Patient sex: F
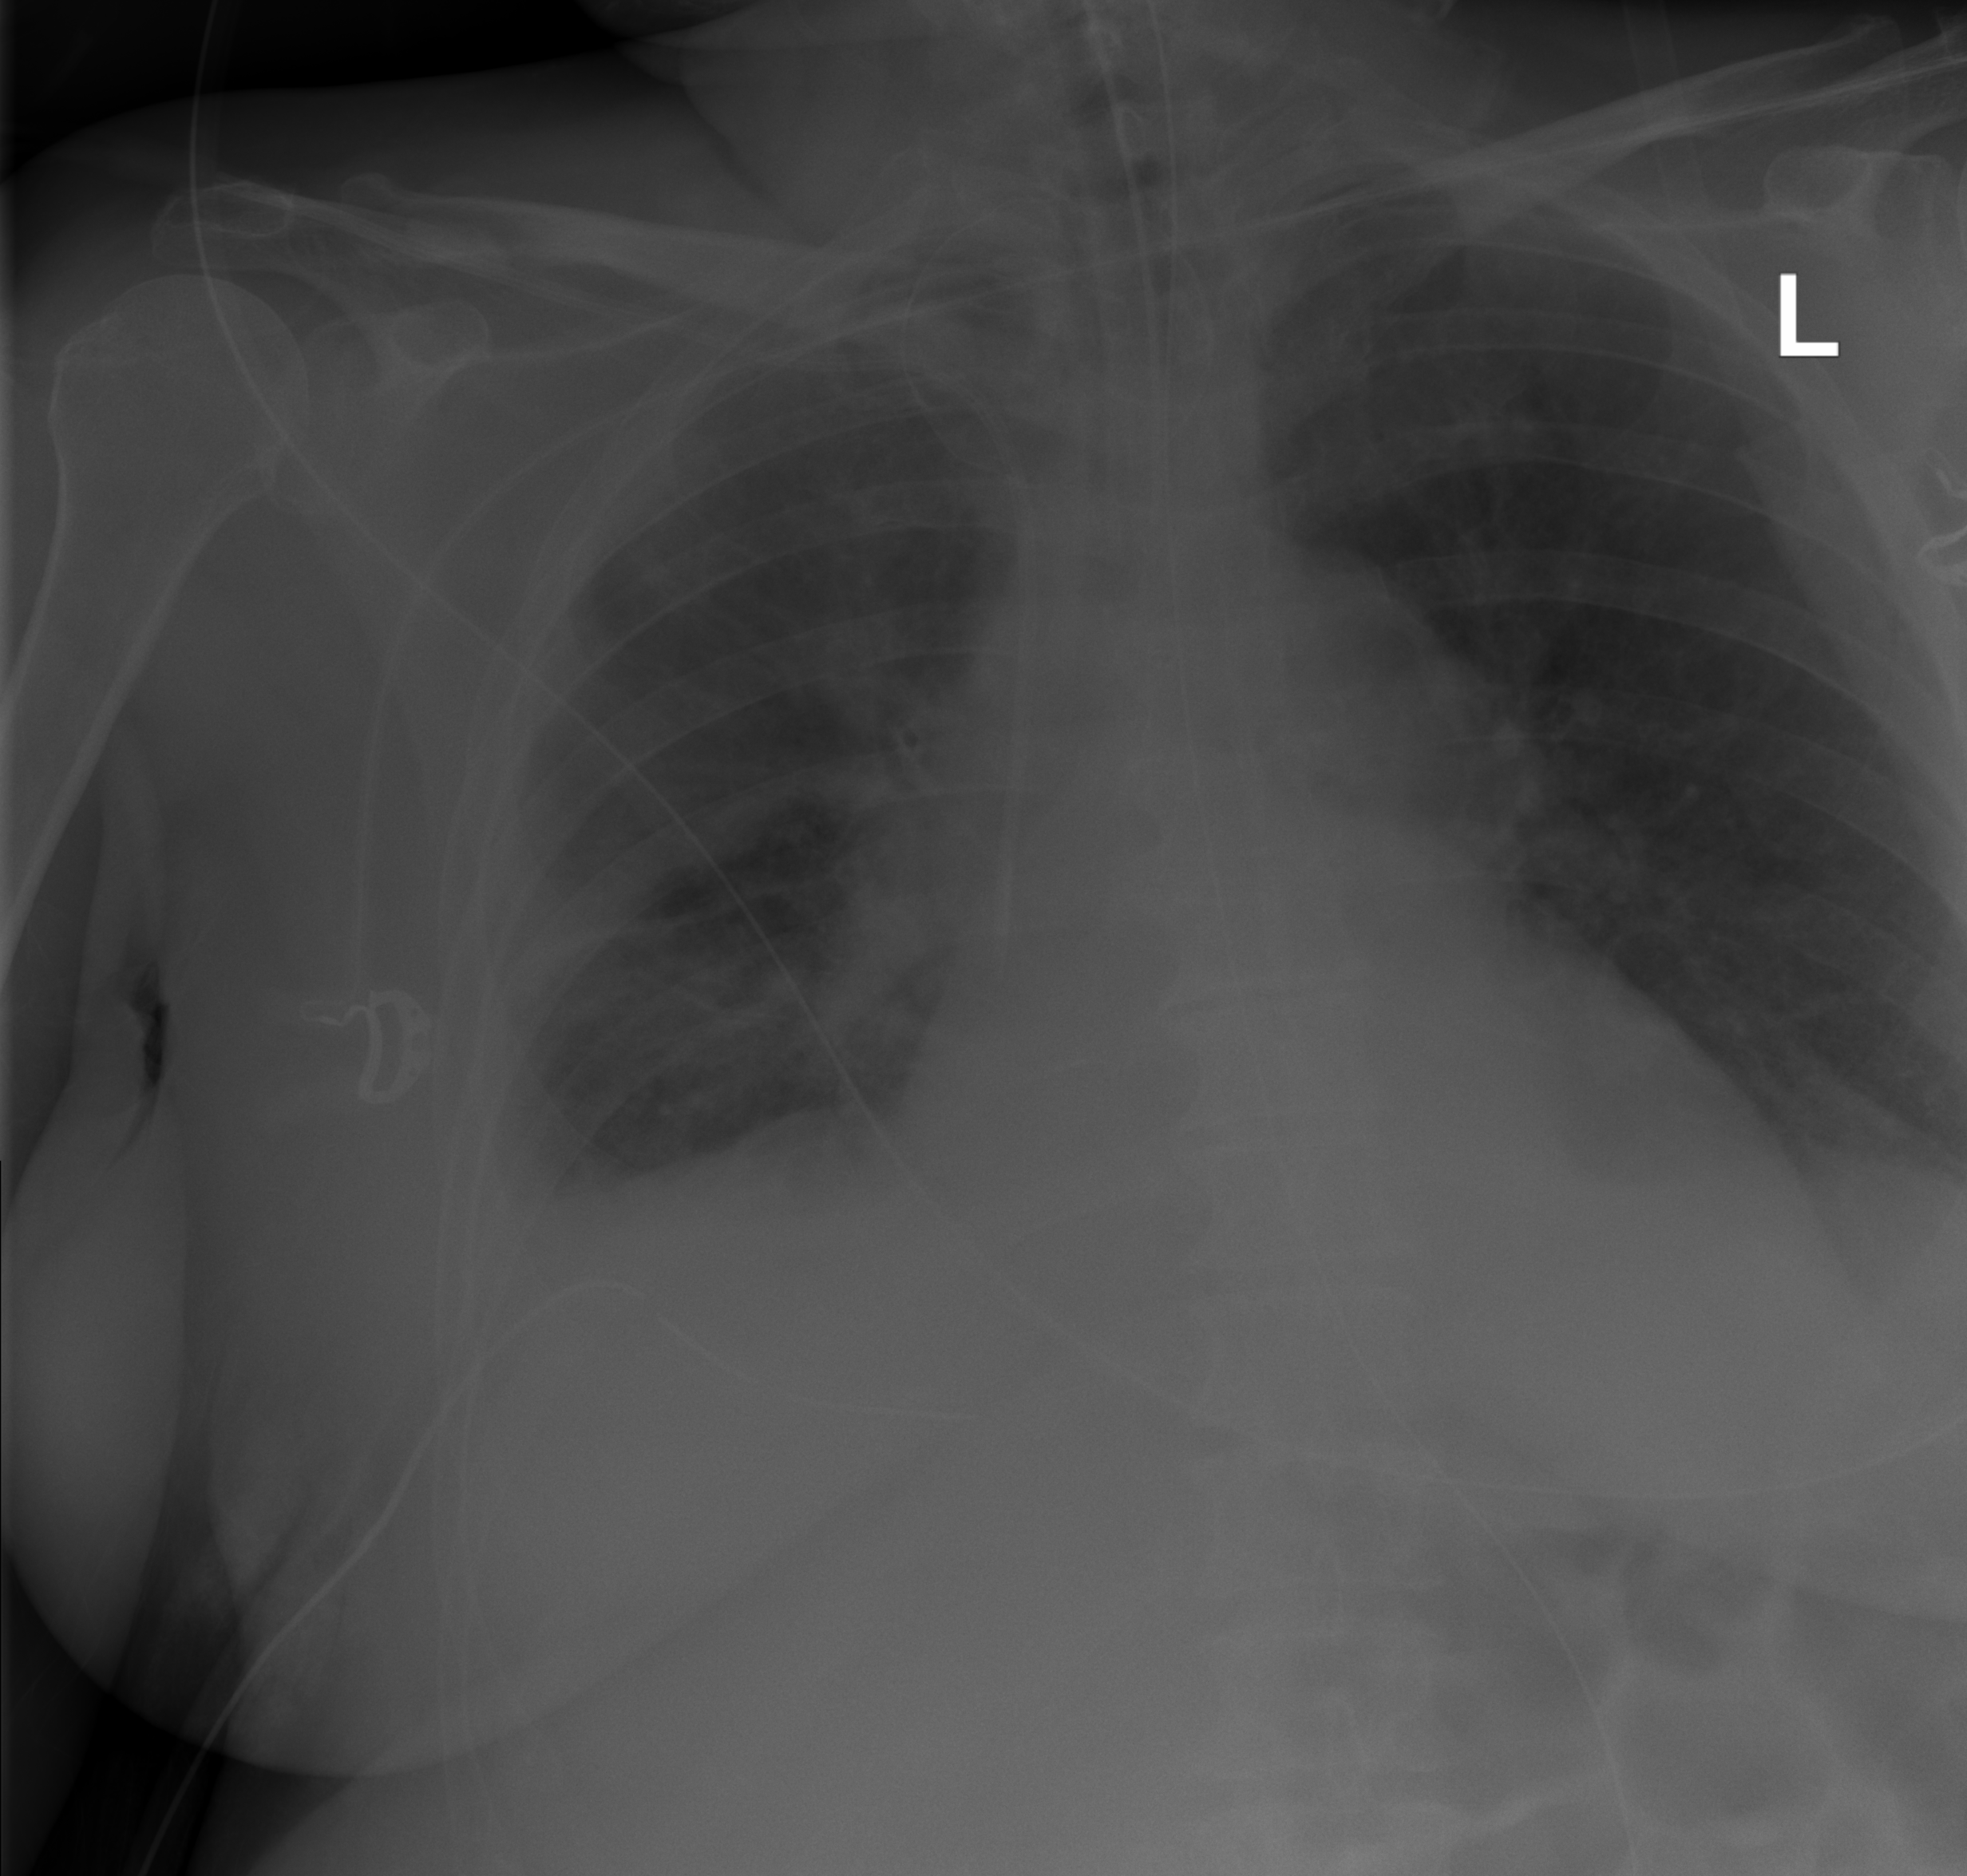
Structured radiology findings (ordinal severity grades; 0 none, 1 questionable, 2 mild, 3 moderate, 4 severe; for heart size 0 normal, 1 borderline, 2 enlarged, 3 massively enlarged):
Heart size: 0
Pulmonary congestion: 1
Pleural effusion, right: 2
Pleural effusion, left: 1
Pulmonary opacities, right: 1
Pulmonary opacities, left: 0
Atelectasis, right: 2
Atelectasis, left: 1